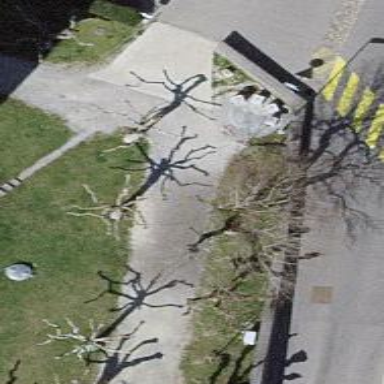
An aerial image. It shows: Tree in park.